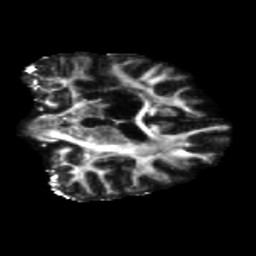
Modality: FA
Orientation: coronal
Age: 68
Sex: female
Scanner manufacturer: siemens
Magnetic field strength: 3 T
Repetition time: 5.47 s
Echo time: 0.0854 s